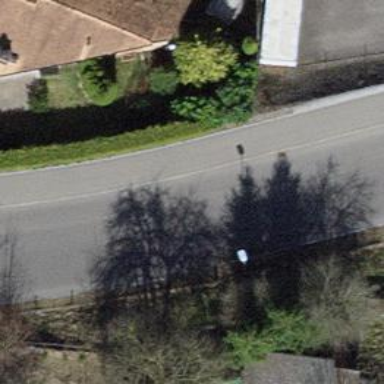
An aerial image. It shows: Hedge acting as barrier.